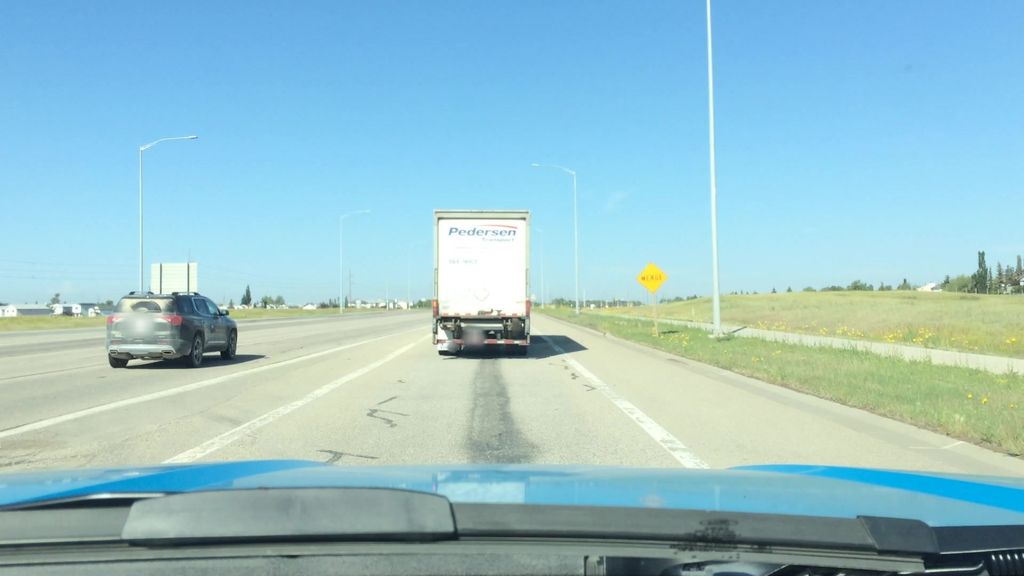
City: calgary